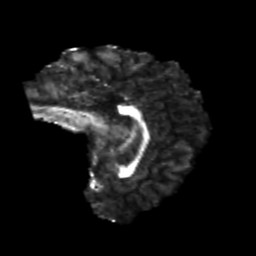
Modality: FA
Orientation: sagittal
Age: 20
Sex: female
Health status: healthy
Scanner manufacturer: philips
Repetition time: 7.388 s
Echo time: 0.08599 s